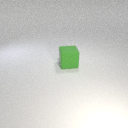
large green rubber cube